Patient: sex M, age 77
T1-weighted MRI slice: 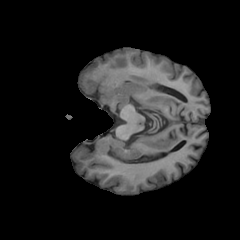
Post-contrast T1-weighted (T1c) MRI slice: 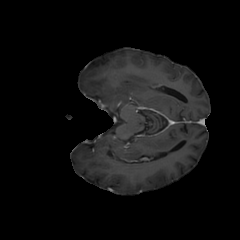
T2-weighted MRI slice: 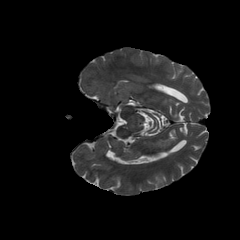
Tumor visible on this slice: no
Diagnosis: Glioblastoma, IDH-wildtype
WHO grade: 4